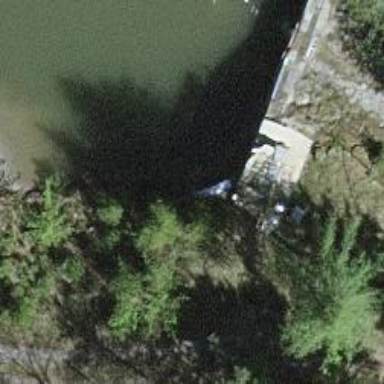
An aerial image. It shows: Retaining wall.